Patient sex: M
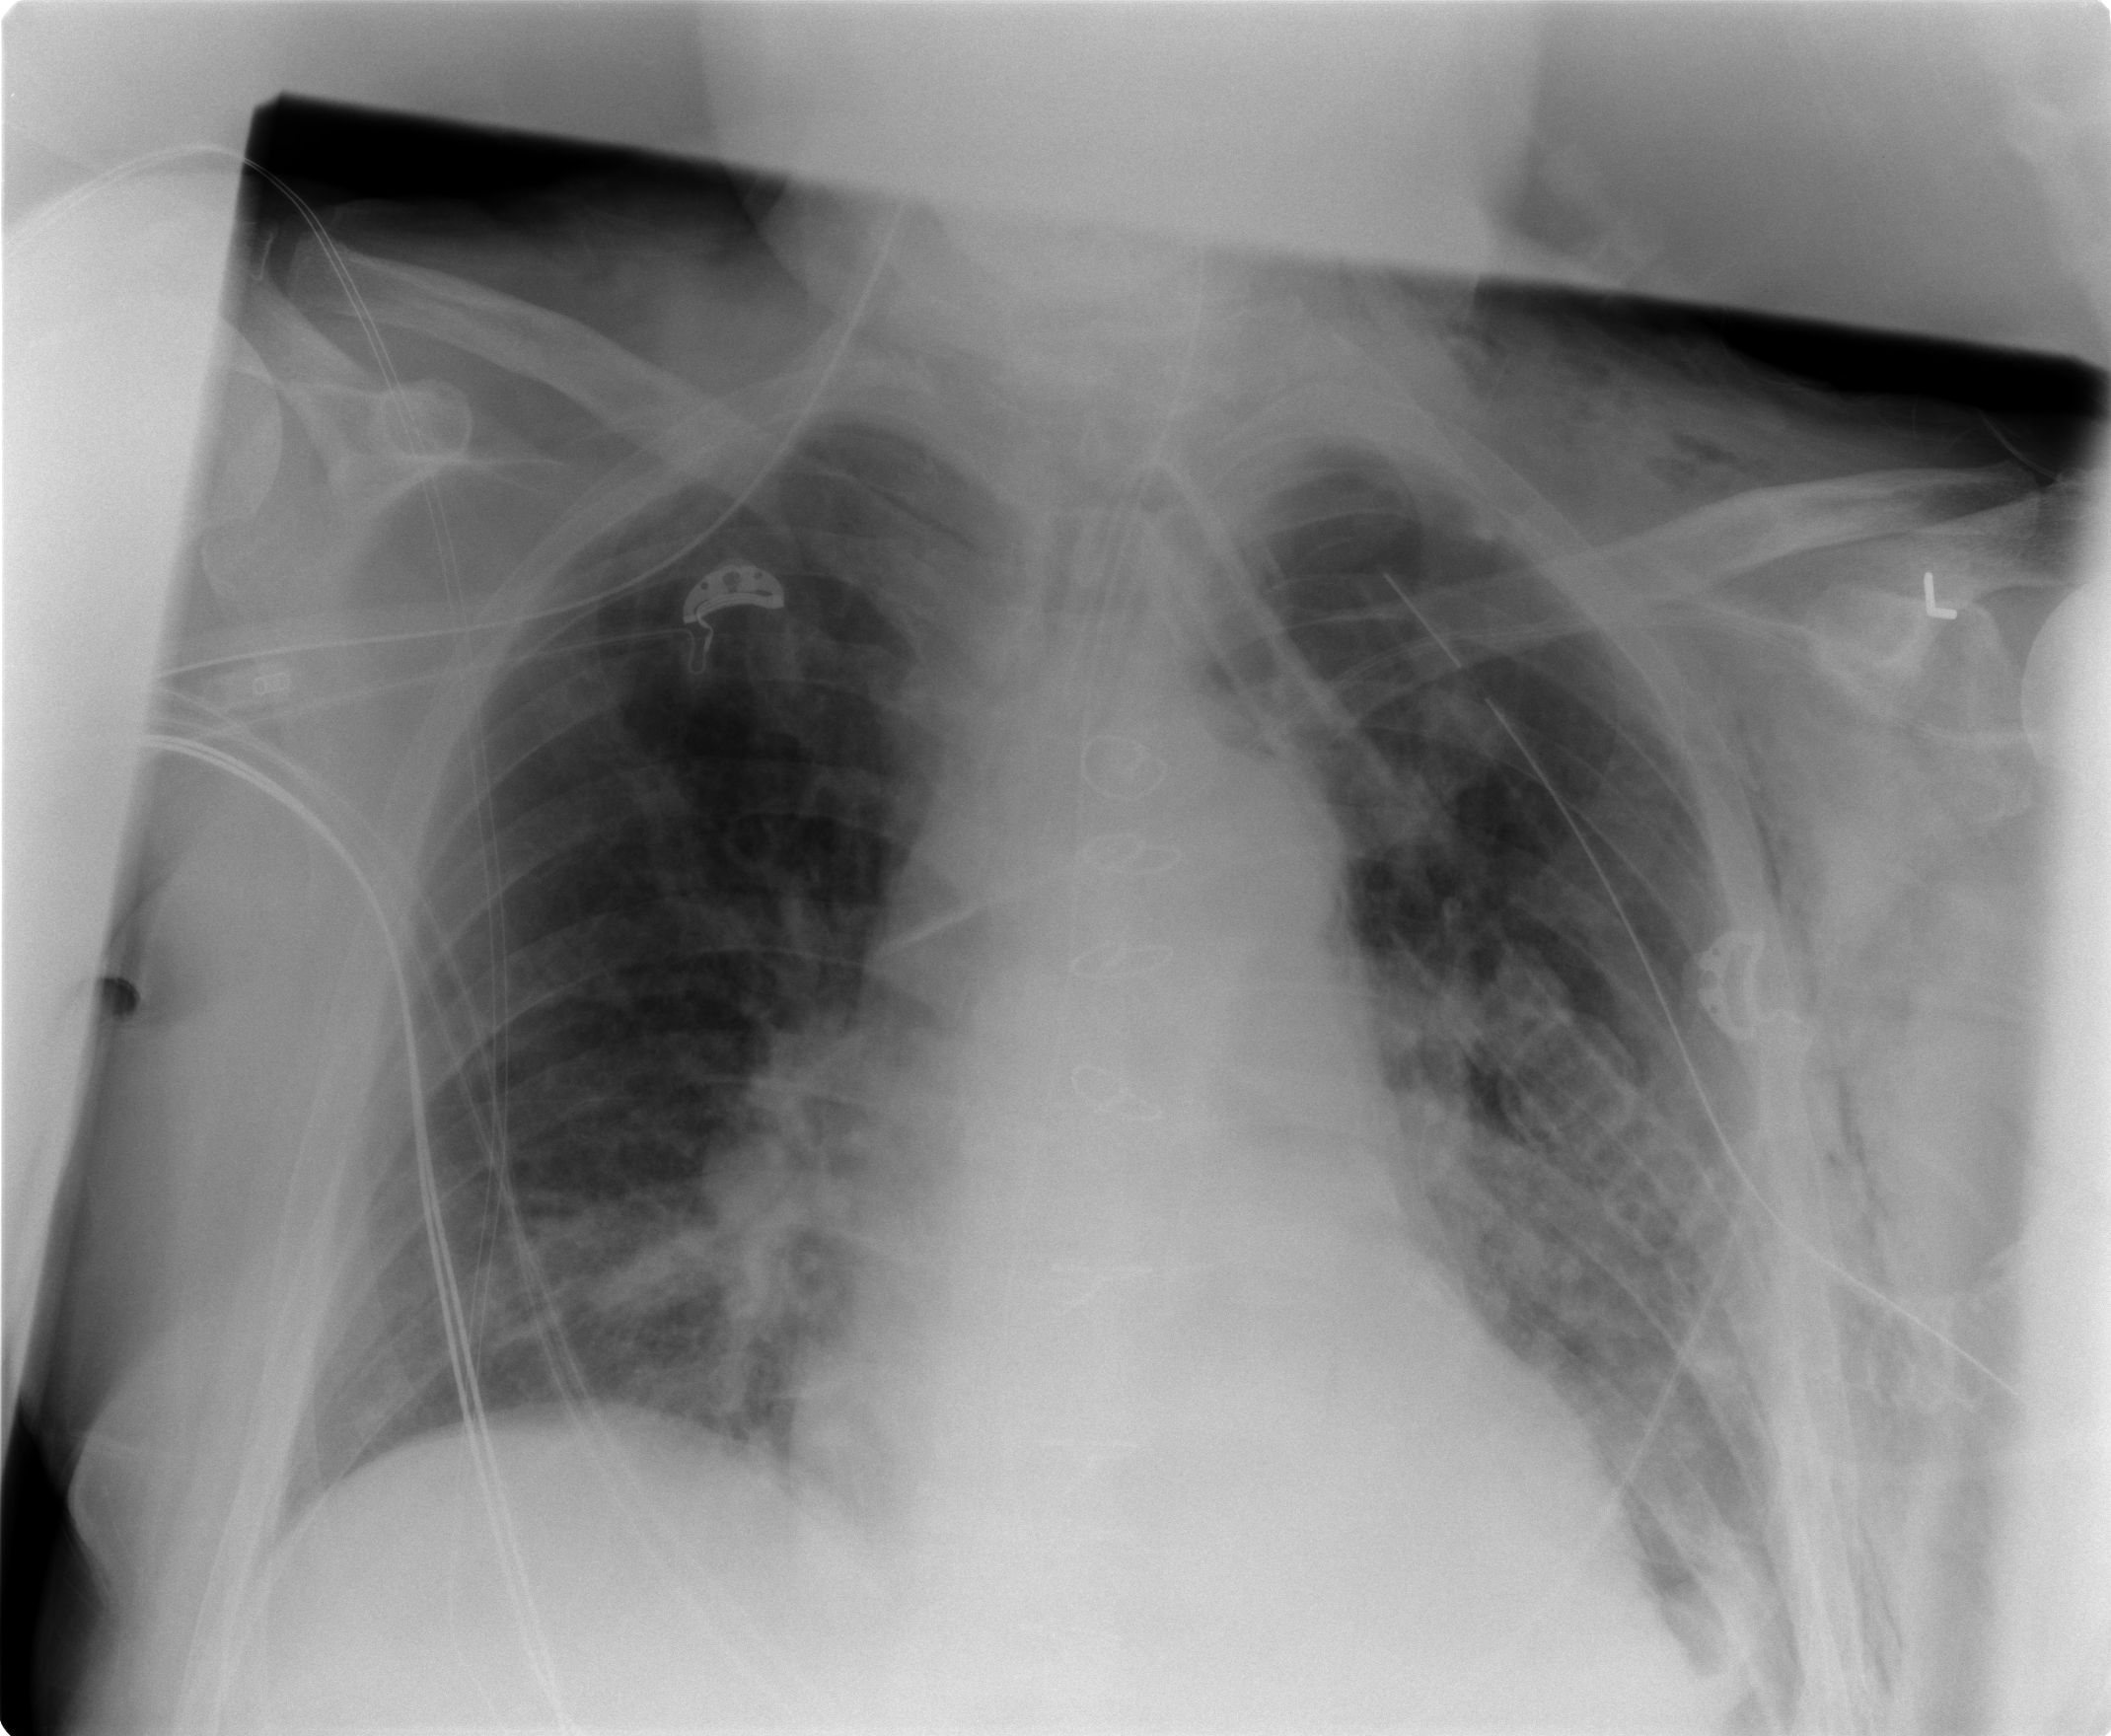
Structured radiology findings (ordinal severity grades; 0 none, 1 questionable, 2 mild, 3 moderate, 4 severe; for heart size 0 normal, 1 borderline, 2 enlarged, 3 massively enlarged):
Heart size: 2
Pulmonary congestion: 2
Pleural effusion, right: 0
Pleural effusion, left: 0
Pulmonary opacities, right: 2
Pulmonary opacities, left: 2
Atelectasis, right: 2
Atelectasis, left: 2